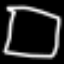
Label: square